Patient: sex M, age 43
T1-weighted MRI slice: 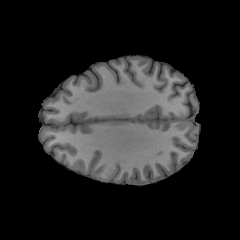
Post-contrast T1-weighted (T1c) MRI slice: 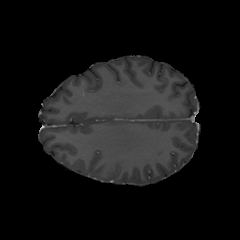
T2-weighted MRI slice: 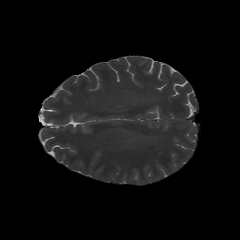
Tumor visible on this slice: no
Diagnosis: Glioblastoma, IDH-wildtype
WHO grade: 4